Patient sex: M
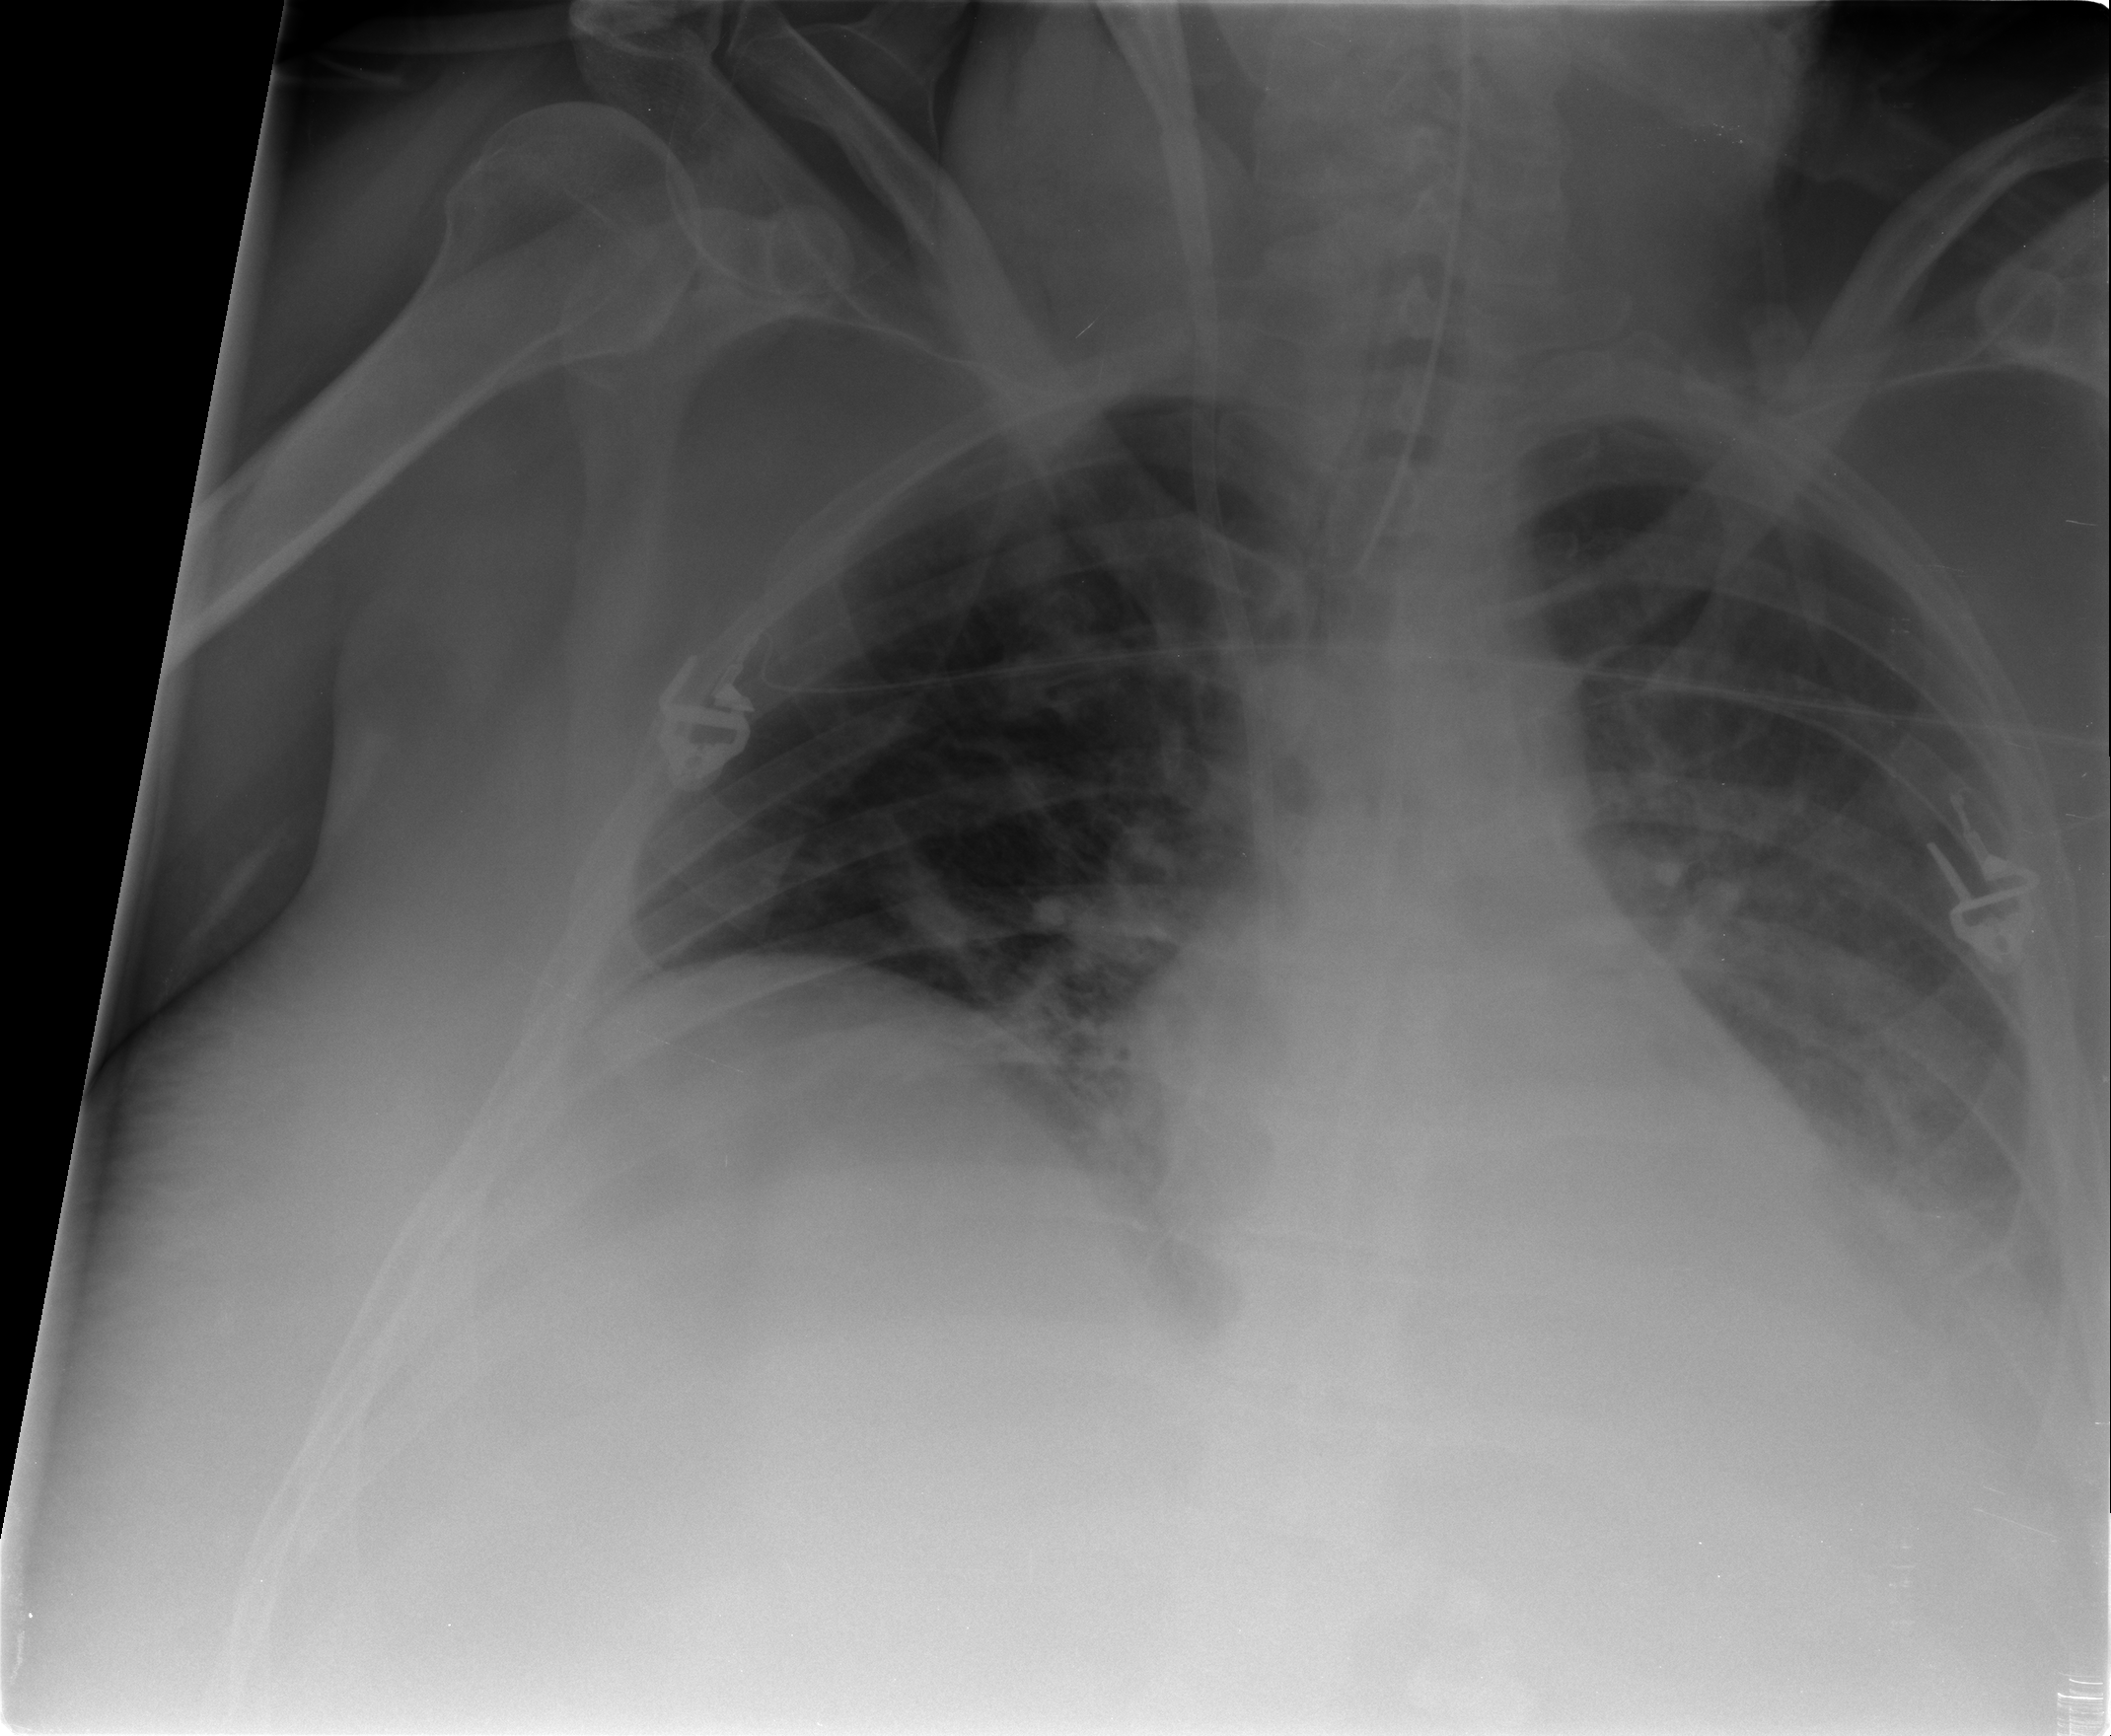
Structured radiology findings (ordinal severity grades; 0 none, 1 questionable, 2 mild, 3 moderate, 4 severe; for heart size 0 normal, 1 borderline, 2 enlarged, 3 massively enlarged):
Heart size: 0
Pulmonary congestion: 2
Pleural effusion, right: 0
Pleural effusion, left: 2
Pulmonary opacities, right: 1
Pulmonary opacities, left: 1
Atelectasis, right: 2
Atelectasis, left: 2